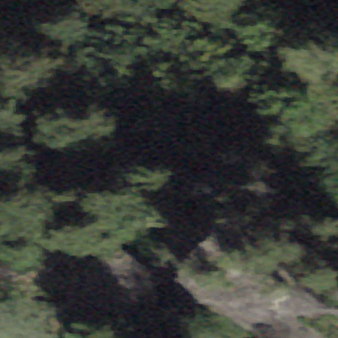
Label: bouldering_area